Field crop: maize
Growth stage: 2
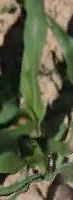
Species: maize